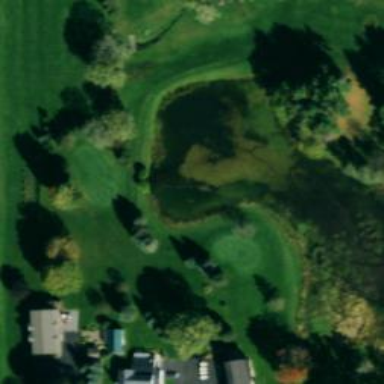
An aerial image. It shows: View of golf hole.